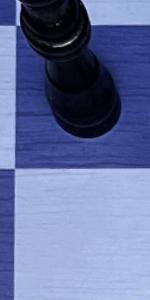
Label: Empty